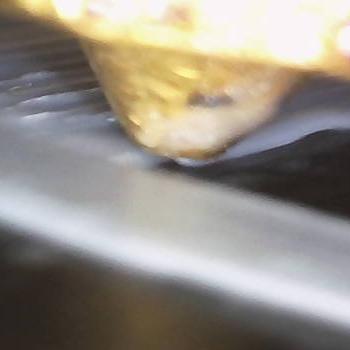
Flow rate: 300%